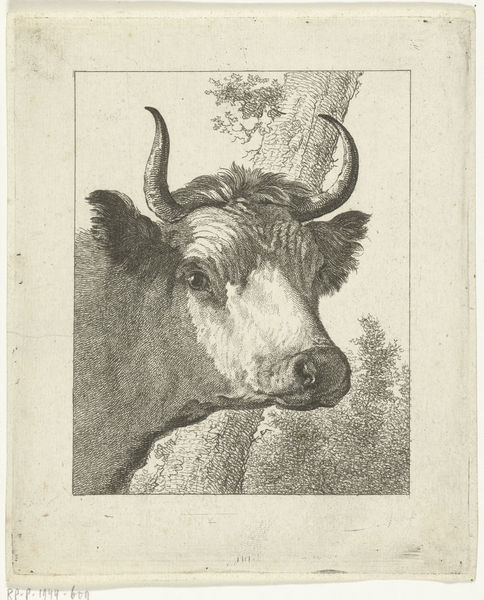
Titel: Koeienkop naar rechts
Künstler: Joannes Bemme
Standort: Amsterdam
Institution: Rijksmuseum
Schlagwörter: baum, blätter, nase, zeichnung, blick, tier, augen, baumstamm, stamm, gebüsch, auge, haare, ohren, wald, fell, kuh, rind, spitz, druck, maul, hörner, stier